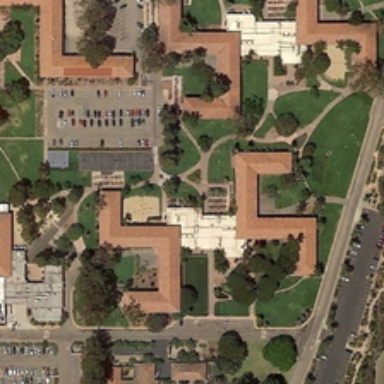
Many green trees and some red buildings are in a school with several parking lots .